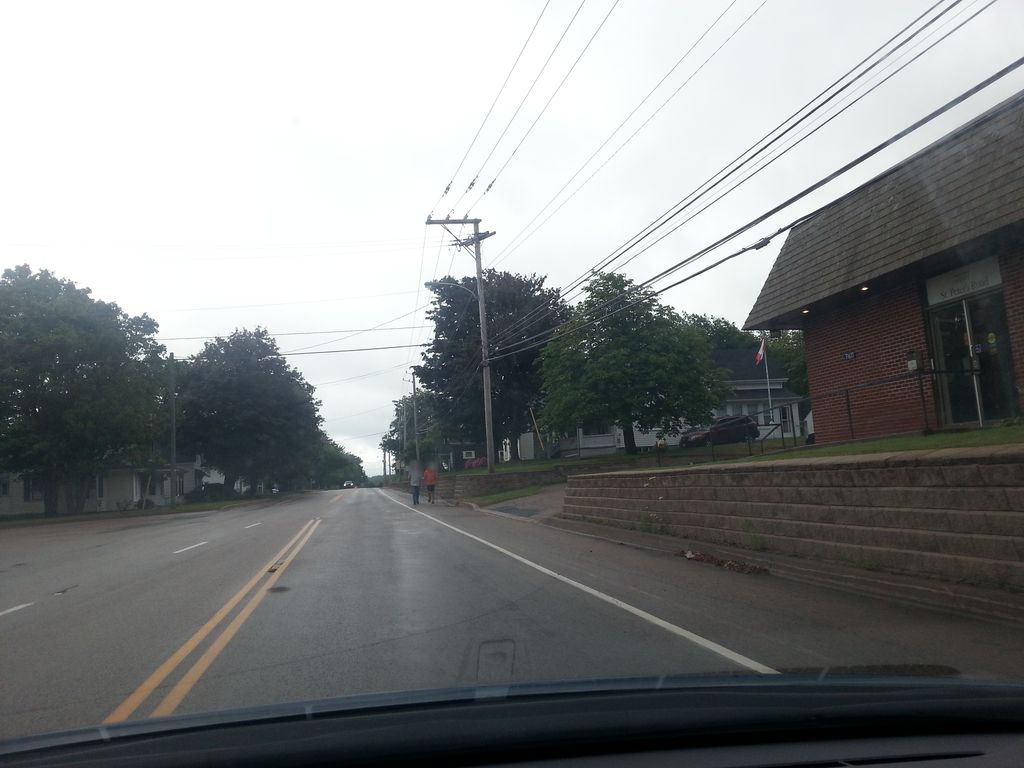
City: charlottetown